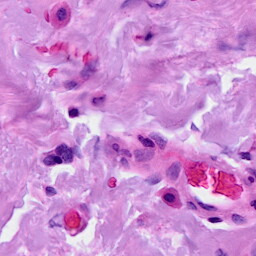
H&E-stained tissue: Breast